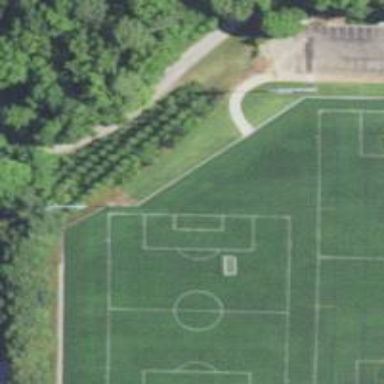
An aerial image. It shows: Soccer pitch designated for leisure and sports activities.